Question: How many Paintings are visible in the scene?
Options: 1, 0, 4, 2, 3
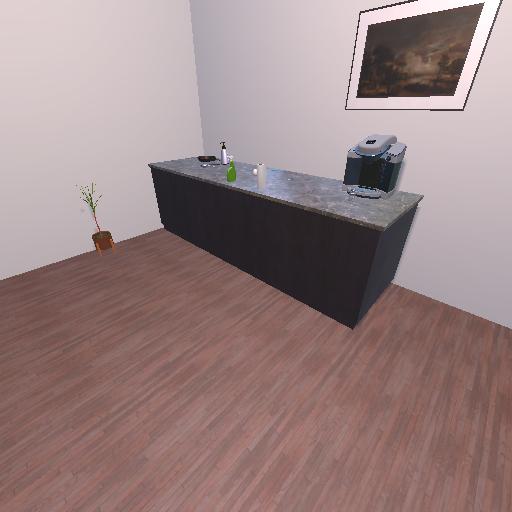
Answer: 1